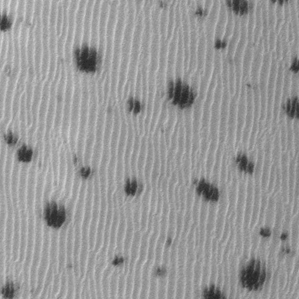
Label: frost